Question: When I try to post link on wall getting this error,
'''
Error Domain=com.facebook.sdk Code=5 "The operation couldn't be completed. (com.facebook.sdk error 5.)" UserInfo=0xb2eecb0 {com.facebook.sdk:HTTPStatusCode=403, com.facebook.sdk:ParsedJSONResponseKey={
body = {
error = {
code = 200;
message = "(#200) The user hasn't authorized the application to perform this action";
type = OAuthException;
};
};
code = 403;
}, com.facebook.sdk:ErrorSessionKey=<FBSession: 0xb3da730, state: FBSessionStateOpen, loginHandler: 0xb3daf20, appID: 569283773190376, urlSchemeSuffix: , tokenCachingStrategy:<FBSessionTokenCachingStrategy: 0xb374840>, expirationDate: 2014-08-16 11:51:07 +0000, refreshDate: 2014-06-17 12:29:24 +0000, attemptedRefreshDate: 0001-12-30 00:00:00 +0000, permissions:(
"publish_stream",
"publish_actions",
"manage_friendlists"
)>}
'''
I can share the admins feed, but when try to share other user it is failed.
When authorize the facebook it shows the window

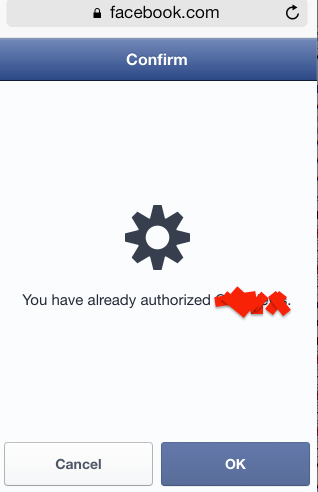
Answer: The error is quite straight-forward. You have not taken the permission from your user to publish a post.
Just add the required permission while logging in the user. The permission for publishing is 'publish_actions'.
Read more about how to ask for the permissions <URL>.
Other users are not able to share because from v 2.0 you have to submit your app for the login review to use the publishing permissions. To submit for review go to
<URL>